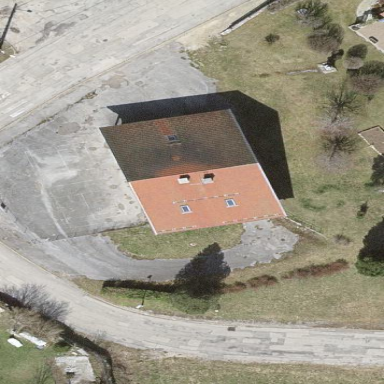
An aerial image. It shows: School building.